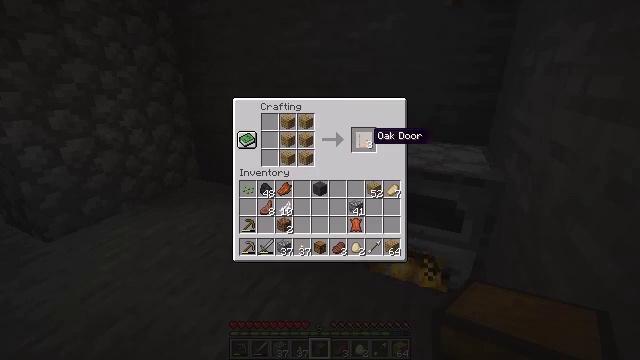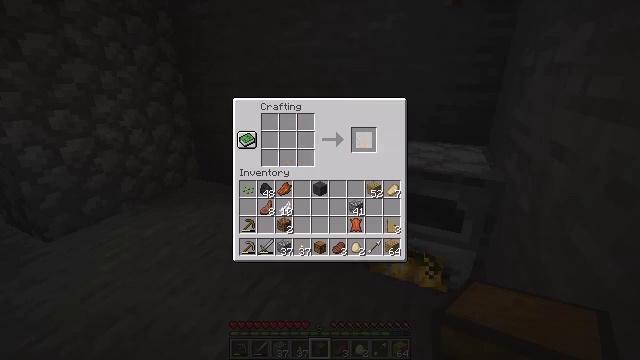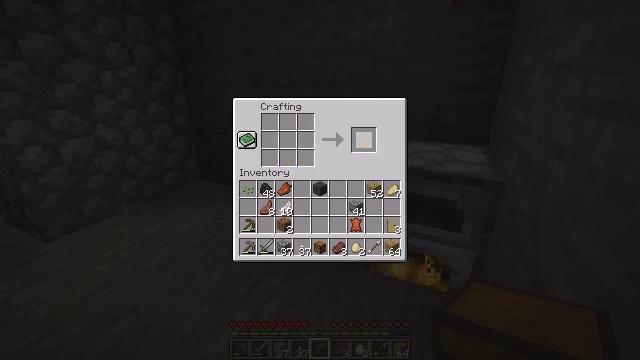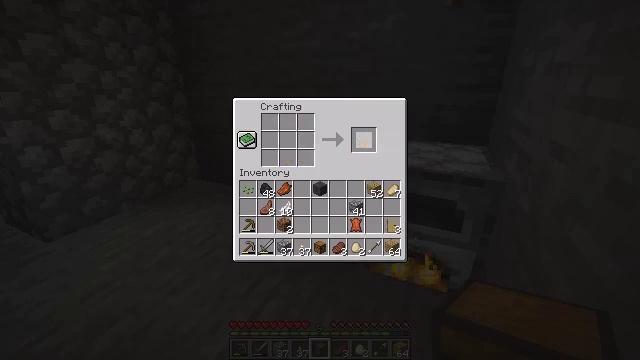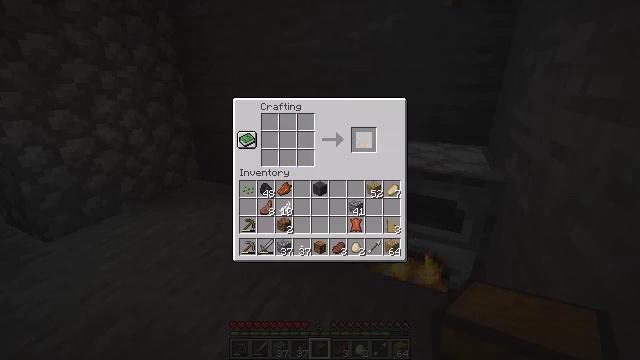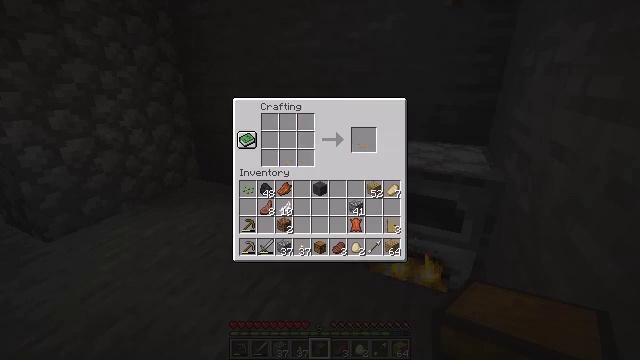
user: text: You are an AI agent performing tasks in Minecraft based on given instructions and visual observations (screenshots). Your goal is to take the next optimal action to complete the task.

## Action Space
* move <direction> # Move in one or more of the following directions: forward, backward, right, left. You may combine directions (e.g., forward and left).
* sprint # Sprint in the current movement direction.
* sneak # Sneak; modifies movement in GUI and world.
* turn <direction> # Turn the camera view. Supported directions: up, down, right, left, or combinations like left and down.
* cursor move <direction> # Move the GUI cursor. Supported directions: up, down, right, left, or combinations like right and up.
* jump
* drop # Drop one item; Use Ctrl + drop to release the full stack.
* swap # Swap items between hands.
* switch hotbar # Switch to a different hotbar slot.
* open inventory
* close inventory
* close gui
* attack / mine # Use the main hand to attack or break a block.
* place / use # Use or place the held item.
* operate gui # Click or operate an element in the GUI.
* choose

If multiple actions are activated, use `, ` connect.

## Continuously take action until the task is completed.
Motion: motion action
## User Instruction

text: Take oak planks to craft an oak door.
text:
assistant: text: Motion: sneak, operate gui
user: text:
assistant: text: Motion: sneak, operate gui
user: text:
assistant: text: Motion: sneak
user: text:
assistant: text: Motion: sneak
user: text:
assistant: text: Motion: sneak
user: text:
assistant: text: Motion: no_op